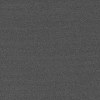
Atmospheric dust classification: dusty